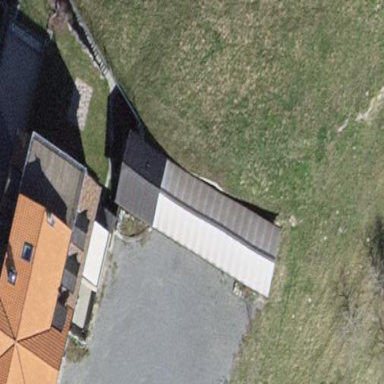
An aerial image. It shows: Shed.